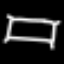
Label: bed